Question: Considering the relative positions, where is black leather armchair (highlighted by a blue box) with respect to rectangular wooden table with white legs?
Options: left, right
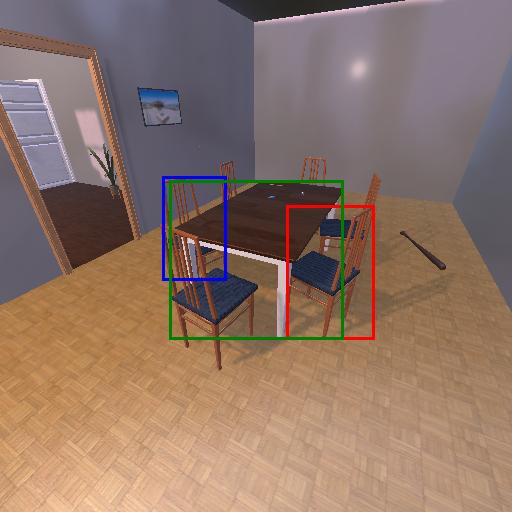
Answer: left